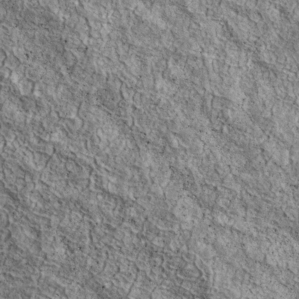
Label: non_frost